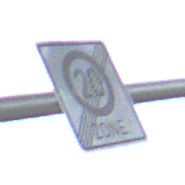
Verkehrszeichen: EndeZone20
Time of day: SunriseSunset
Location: Outdoor (Nature)
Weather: PartlyCloudy
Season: NotSpecified
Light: Natural